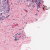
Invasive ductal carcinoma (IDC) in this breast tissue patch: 1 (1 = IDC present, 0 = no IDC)